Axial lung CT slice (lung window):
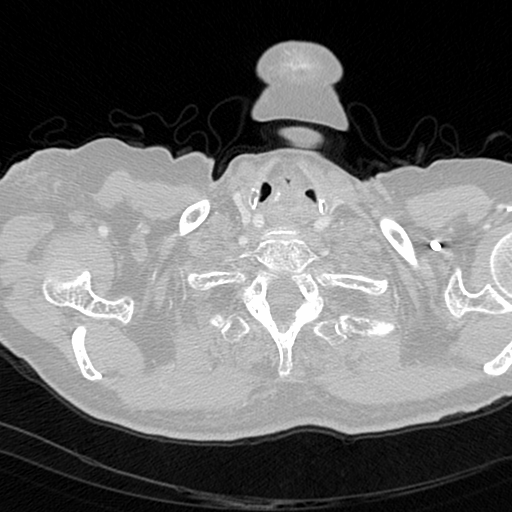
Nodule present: no